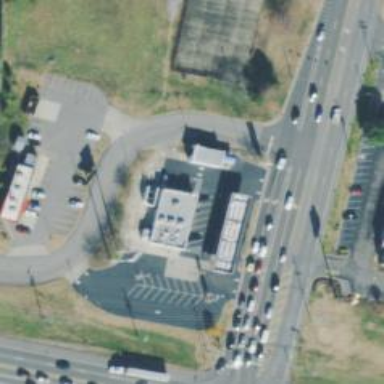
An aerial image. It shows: Convenience shop.